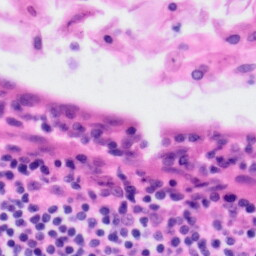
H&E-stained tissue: Tonsil